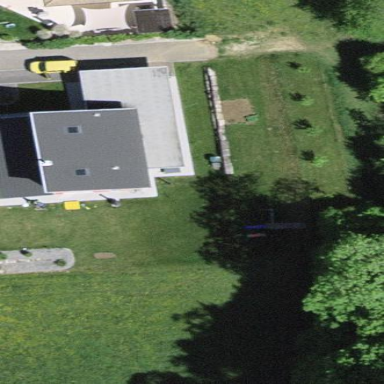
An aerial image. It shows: Simple house.